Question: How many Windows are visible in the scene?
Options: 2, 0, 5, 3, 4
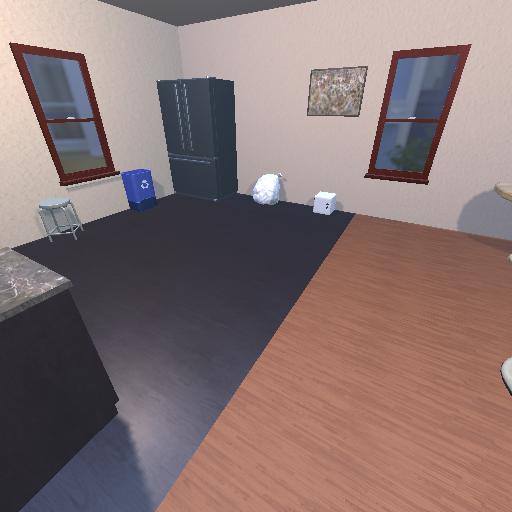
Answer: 2